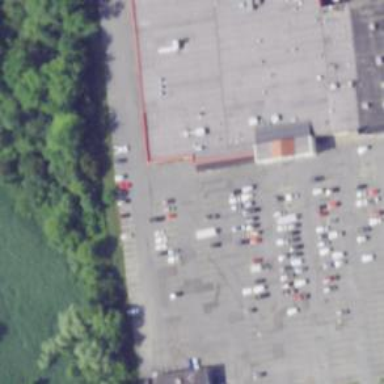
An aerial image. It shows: Part of building that houses supermarket.